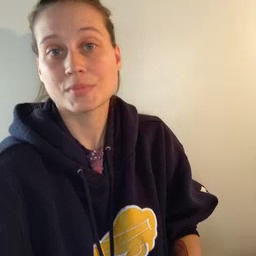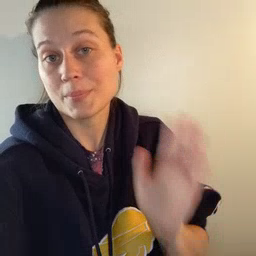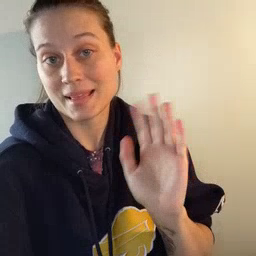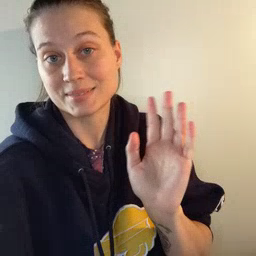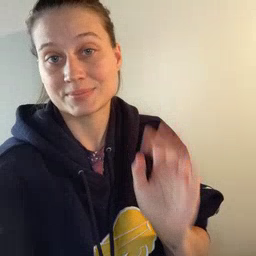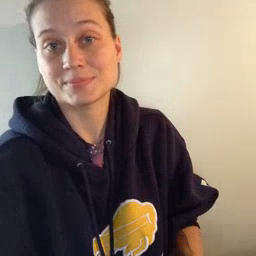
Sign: bye